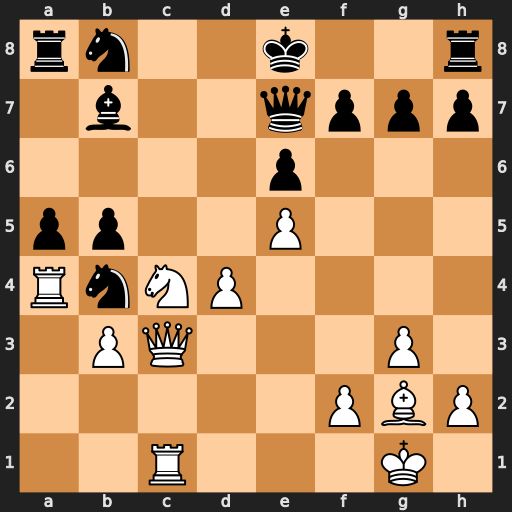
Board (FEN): rn2k2r/1b2qppp/4p3/pp2P3/RnNP4/1PQ3P1/5PBP/2R3K1
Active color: w
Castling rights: kq
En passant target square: -
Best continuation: Nd6+ Qxd6 exd6